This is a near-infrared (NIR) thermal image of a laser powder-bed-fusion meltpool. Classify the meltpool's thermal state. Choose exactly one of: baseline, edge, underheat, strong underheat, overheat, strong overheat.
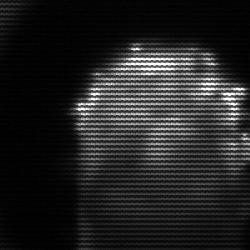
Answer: baseline